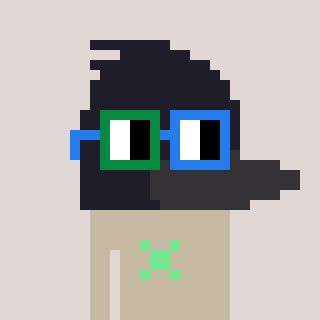
a pixel art character with square green and blue glasses, a raven-shaped head and a bege-colored body on a warm background